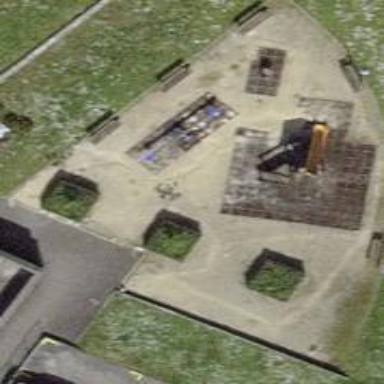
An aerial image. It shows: Playground area for leisure activities on the land.